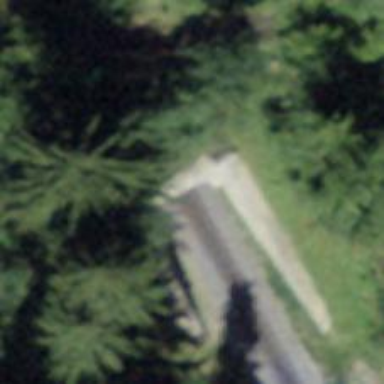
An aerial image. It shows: Narrow-gauge railway tunnel with electrified tracks and single track inside.